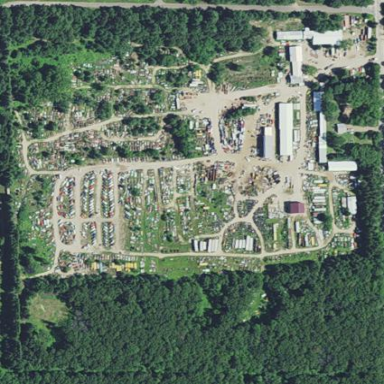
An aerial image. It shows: Industrial area designated for auto wrecking activities.